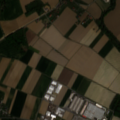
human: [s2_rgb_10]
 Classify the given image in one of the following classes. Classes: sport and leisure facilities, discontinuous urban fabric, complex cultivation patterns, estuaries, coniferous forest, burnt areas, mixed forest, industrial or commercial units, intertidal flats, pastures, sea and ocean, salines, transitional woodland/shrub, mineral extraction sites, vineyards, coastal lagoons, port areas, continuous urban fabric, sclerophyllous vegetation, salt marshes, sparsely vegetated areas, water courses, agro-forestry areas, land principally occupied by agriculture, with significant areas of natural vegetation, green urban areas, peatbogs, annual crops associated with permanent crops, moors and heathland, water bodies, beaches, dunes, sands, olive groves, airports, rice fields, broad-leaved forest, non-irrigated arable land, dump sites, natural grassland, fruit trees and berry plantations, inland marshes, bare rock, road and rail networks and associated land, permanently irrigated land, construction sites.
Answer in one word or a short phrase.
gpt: discontinuous urban fabric, industrial or commercial units, non-irrigated arable land, land principally occupied by agriculture, with significant areas of natural vegetation, broad-leaved forest